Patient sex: M
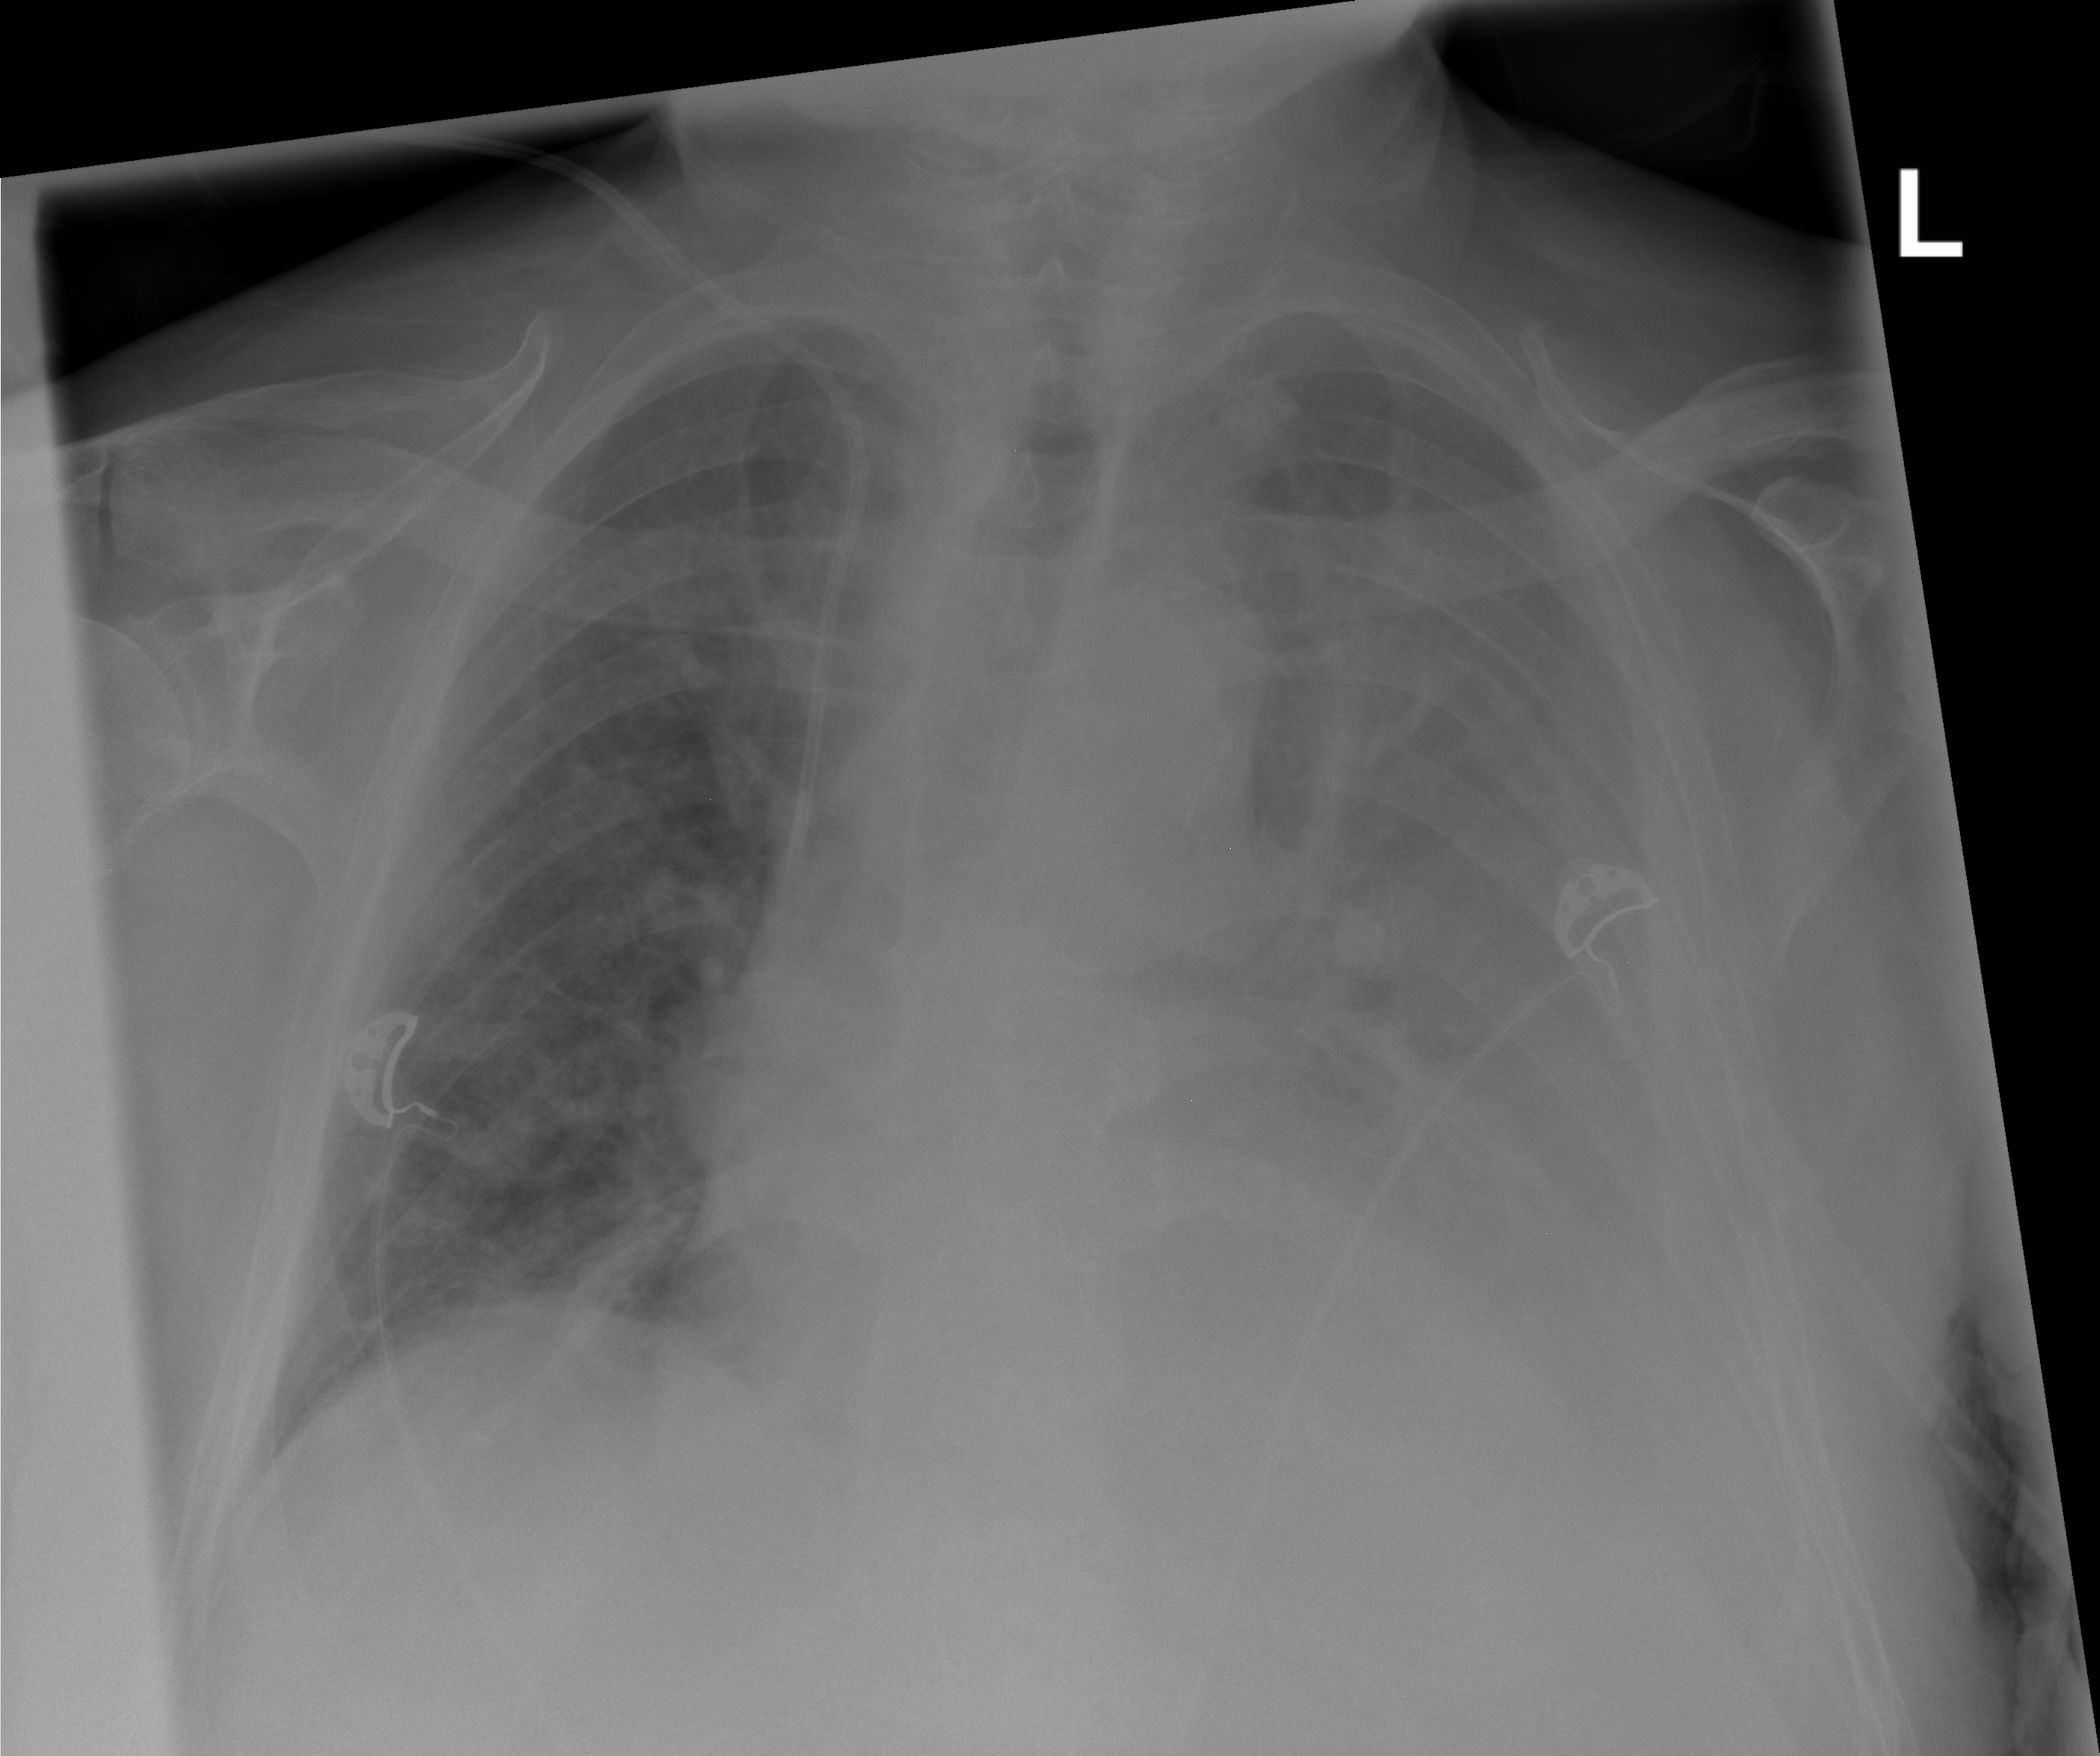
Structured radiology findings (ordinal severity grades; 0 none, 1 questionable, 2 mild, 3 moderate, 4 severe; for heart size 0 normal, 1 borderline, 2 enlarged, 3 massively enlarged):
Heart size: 2
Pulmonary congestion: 3
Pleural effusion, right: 0
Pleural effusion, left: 3
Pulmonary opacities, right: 2
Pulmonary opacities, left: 2
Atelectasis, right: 2
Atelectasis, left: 3